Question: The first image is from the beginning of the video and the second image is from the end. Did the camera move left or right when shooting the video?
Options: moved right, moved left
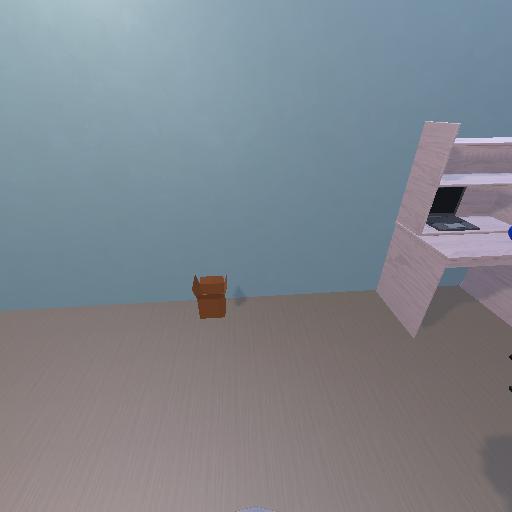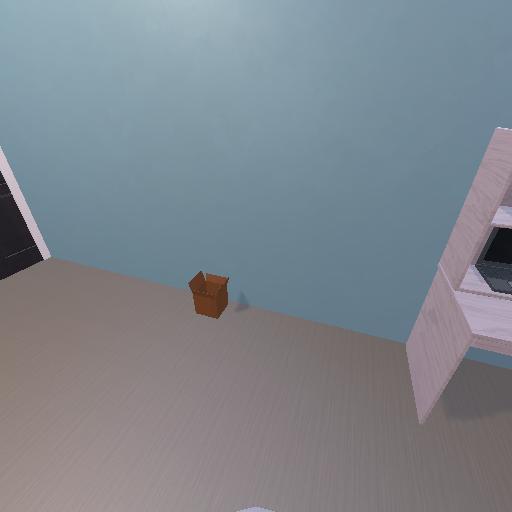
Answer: moved right